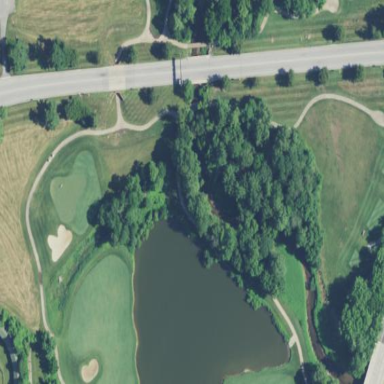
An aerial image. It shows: Area of rough grass used for golf.